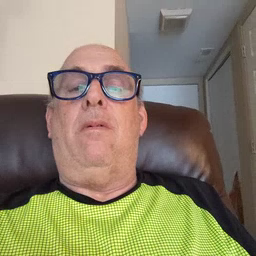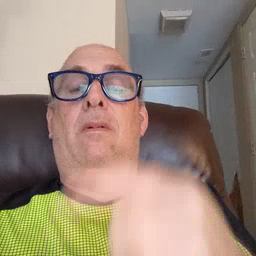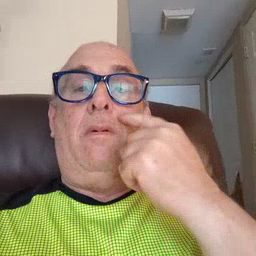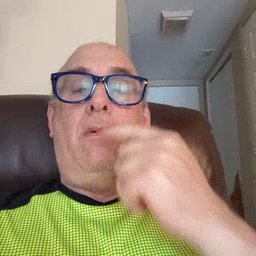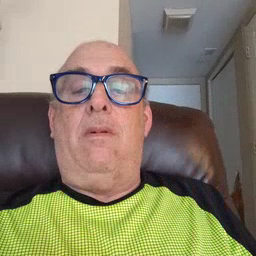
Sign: eye